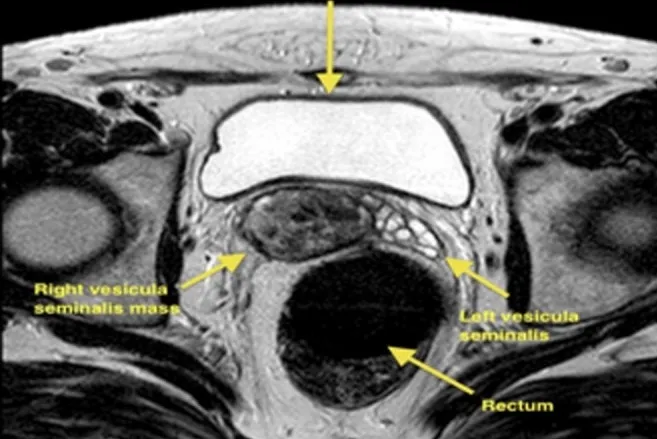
MRI demonstrating a right seminal vesicular mass between the bladder and rectum.
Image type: radiology (mri)